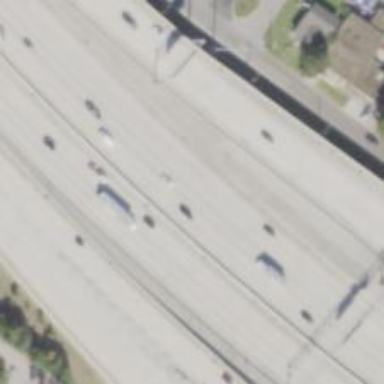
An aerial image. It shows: Motorway.